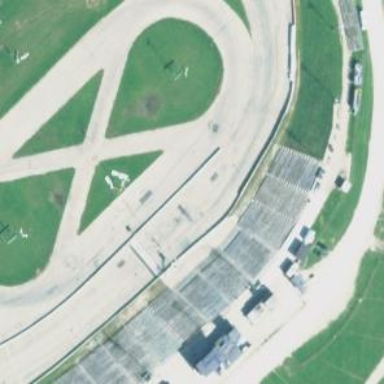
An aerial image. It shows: Raceway for motor sports.